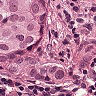
Metastatic tissue present: yes